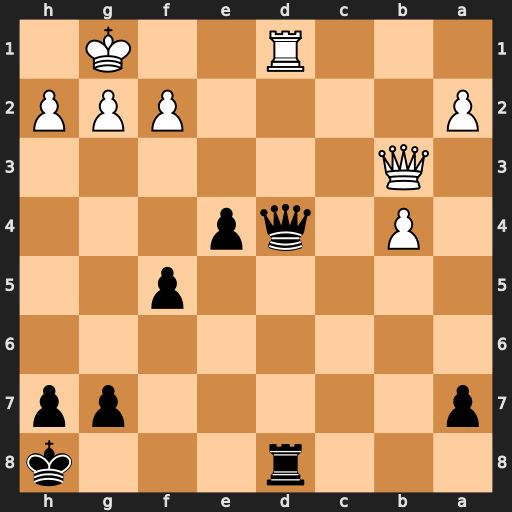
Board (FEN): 3r3k/p5pp/8/5p2/1P1qp3/1Q6/P4PPP/3R2K1
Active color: b
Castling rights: -
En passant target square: -
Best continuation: Qxd1+ Qxd1 Rxd1#